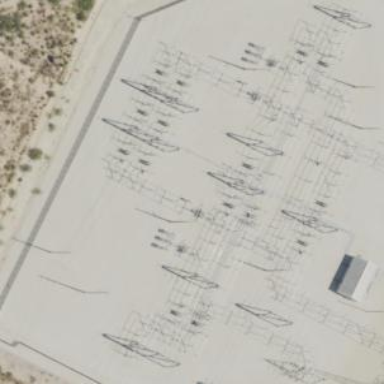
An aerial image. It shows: Switch for power supply.